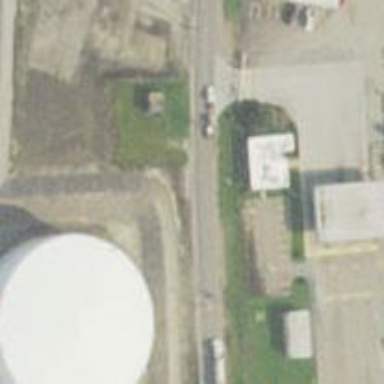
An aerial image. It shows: Storage tank created as man-made structure.